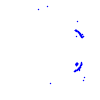
Particle: pion